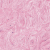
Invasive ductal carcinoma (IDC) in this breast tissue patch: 0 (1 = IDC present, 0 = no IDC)